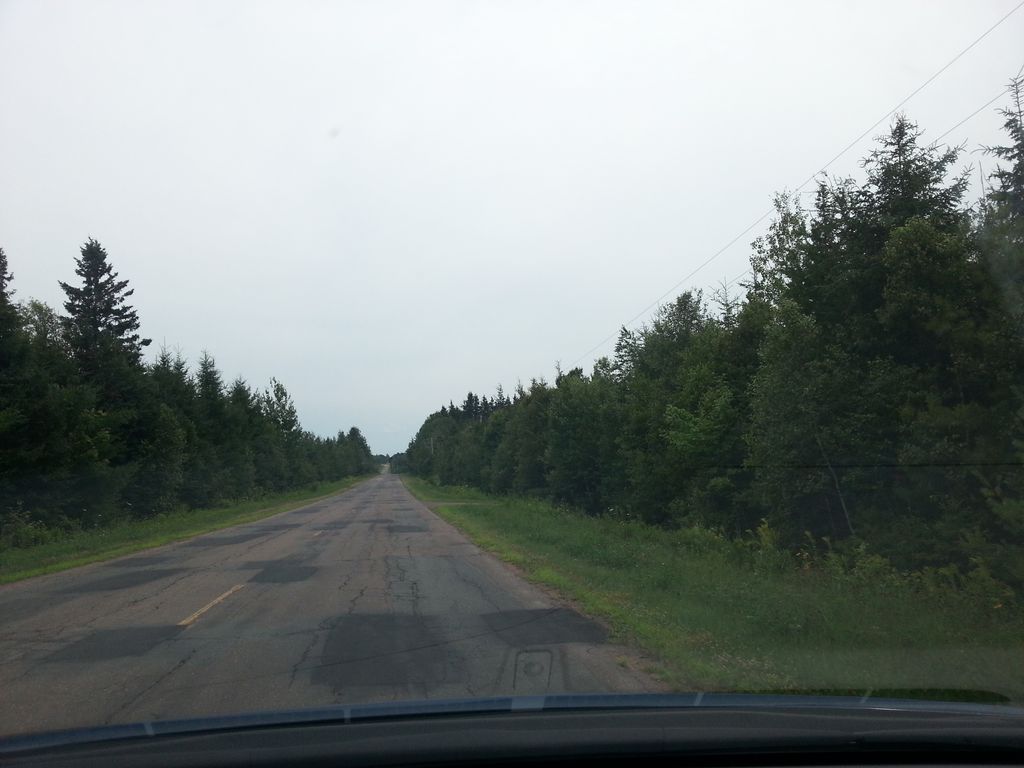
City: charlottetown